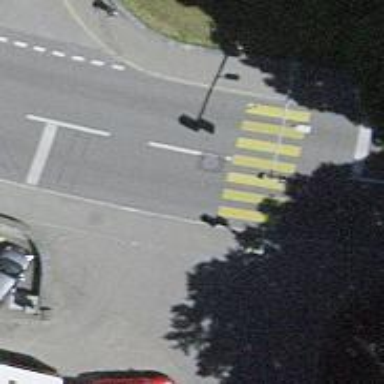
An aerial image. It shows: Primary highway with asphalt surface. There are sidewalks on both sides of the road.